Question: I want to use Helvetica Neue Condensed Bold on my webpage but it doesn't seem to be working. I have tried this: <URL> but it does not work, it simply shows up as Helvetica Neue Bold.
I have Helvetica Neue Condensed Bold installed:

Could anyone please help me out?
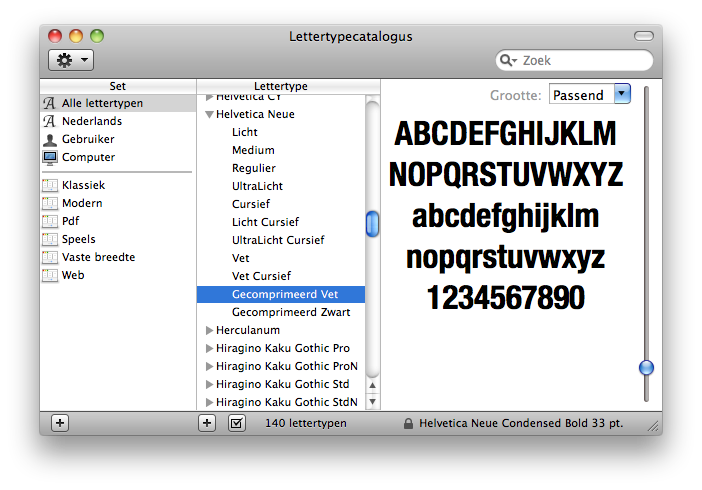
Answer: After a lot of fiddling, got it working (only tested in Webkit) using:
'''
font-family: "HelveticaNeue-CondensedBold";
'''
font-stretch was dropped between CSS2 and 2.1, though is back in CSS3, but is only supported in IE9 (never thought I'd be able to say that about any CSS prop!)
This works because I'm using the postscript name (find the font in Font Book, hit +), which is non-standard behaviour. It's probably worth using:
'''
font-family: "HelveticaNeue-CondensedBold", "Helvetica Neue";
'''
As a fallback, else other browsers might default to serif if they can't work it out.
Demo: <URL>